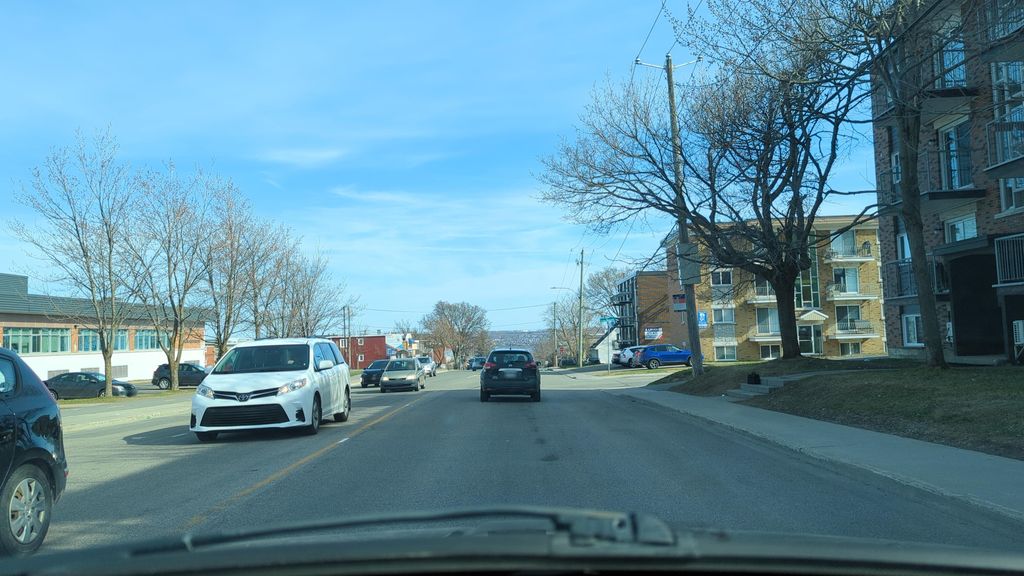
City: quebec_city